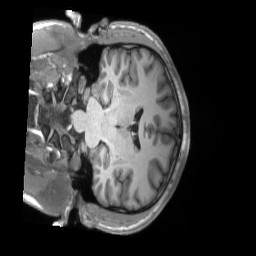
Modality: T1w
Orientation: coronal
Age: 26
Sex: male
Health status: ill
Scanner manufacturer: siemens
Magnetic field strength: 3 T
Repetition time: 2.2 s
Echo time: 0.00157 s